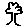
Label: tree